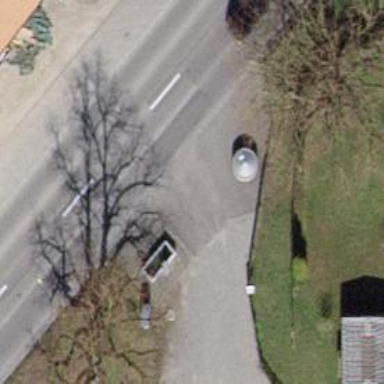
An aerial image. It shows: Bus stop with platform for public transport.